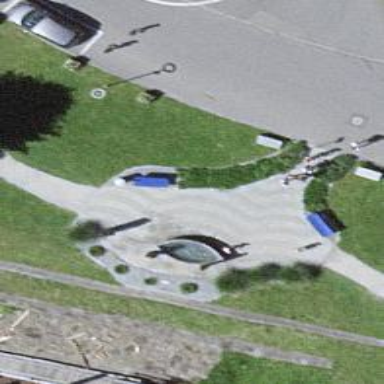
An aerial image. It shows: Fountain.